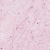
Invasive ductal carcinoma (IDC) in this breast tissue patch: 0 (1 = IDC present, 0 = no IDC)